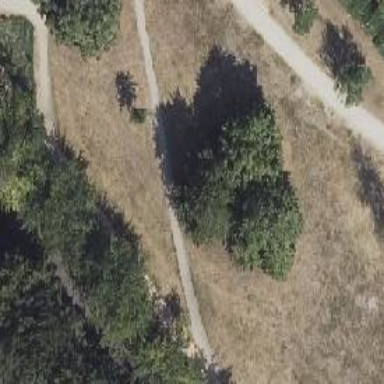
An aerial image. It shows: Broadleaved deciduous tree located in park.